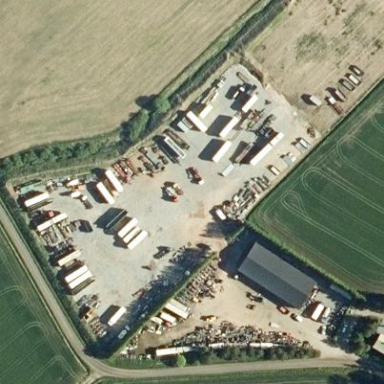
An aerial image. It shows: Industrial area designated as depot.